Interaction volume radius: 10 \u00c5
Interaction volume height: 40 \u00c5
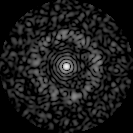
Disorder parameter: 0.8315